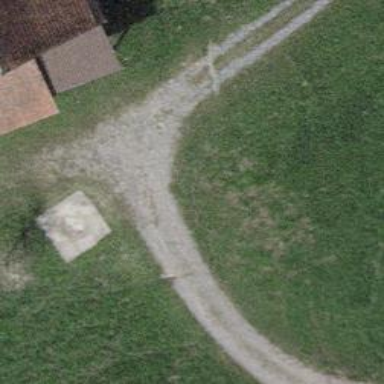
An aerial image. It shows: Unpaved track road.